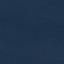
Land use / land cover: SeaLake